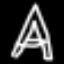
Label: The Eiffel Tower